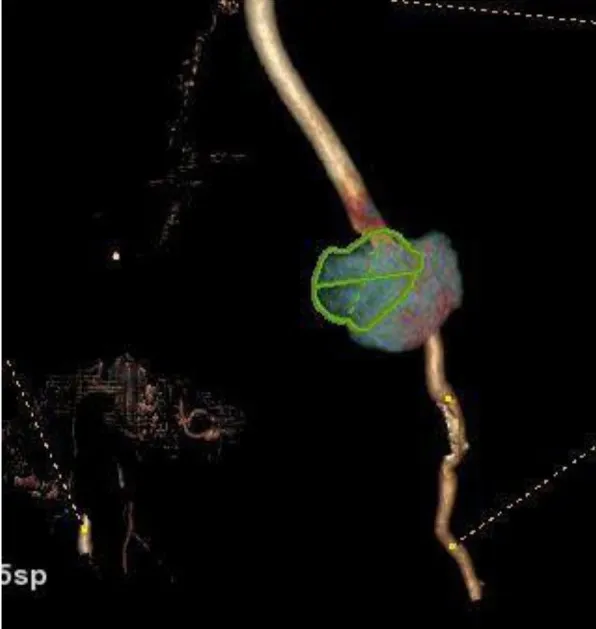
3D reconstruction CT.
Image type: radiology (ct)